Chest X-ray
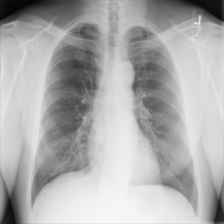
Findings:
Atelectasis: negative
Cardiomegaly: negative
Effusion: positive
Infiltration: negative
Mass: negative
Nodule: negative
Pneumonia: negative
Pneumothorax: negative
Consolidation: negative
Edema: negative
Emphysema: negative
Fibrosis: negative
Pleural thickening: negative
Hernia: negative